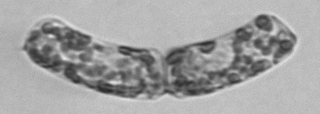
Label: Guinardia_striata